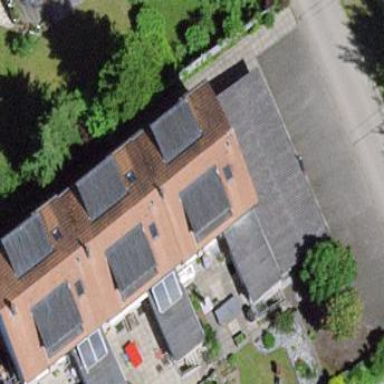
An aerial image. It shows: Terrace building.